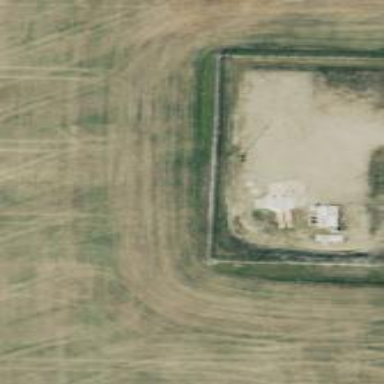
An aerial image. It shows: Military bunker surrounded by fence.